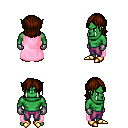
a pixel art fantasy rpg character, male body template, orc, green skin, pink cape, magenta pants, brown long bangs hairstyle, metal gloves, gold boots, four views (front, back, left, right), 2x2 character sprite sheet, small pixel art, hard edges, no anti-aliasing